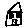
Label: house